Question: I've read several topics about this theme but I could not get the answer. So my question is:
1) How is the block offset calculated?
I want to know not the formula but the concept of it. As I know it is quantity of cases which a block can store the address. For example If there is a block with 8 byte storage and has to store 2 byte addresses. Does its block offset is 2 bit?(So there is 4 cases to store the address (the diagram below might make easier to see what I am saying).

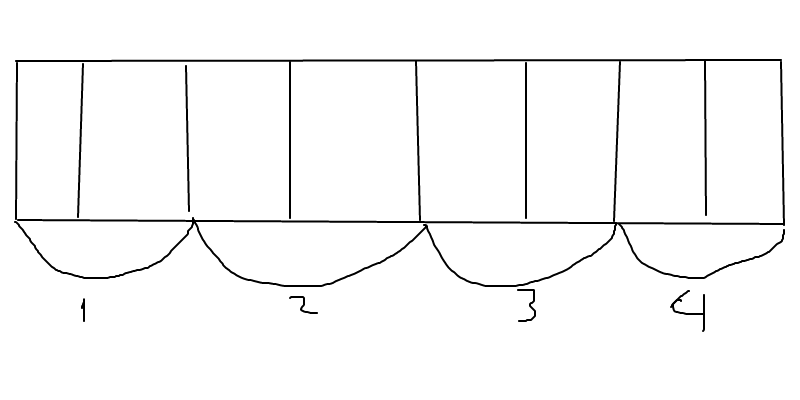
Answer: The block offset is simply calculated as .
The reason is that all system that I know of are byte addressable. So you need enough bits to index any byte in the block. Although most systems have a word size that is larger than a single byte, they still support offsets of a single byte gradulatrity, even if that is not the common case.
So for the example you mentioned of an 8-byte block size with 2-byte word, you would still need 3 bits in order to allow accessing any byte. If you had a system that was not byte addressable then you could use just 2 bits for the block offset. But in practice all systems that I know of are byte addressable.